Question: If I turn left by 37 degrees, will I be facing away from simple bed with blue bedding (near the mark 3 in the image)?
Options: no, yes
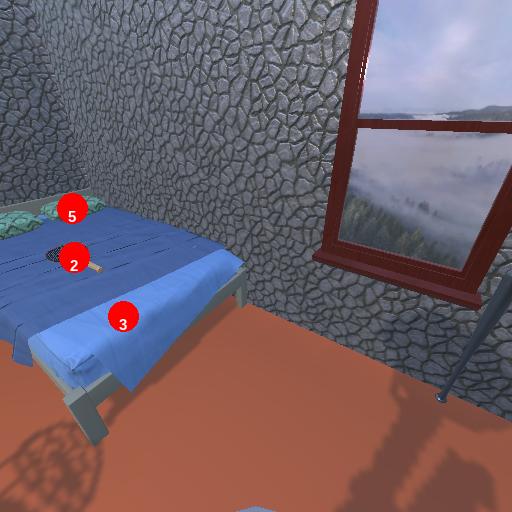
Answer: no